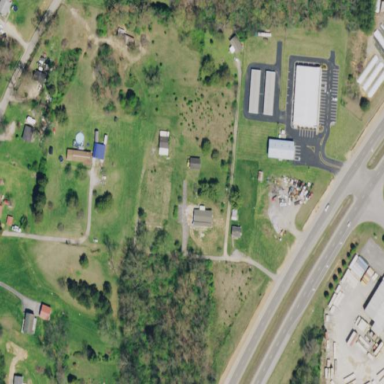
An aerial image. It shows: Storage rental shop.